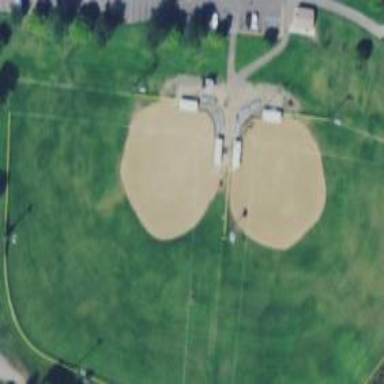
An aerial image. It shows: Baseball pitch for leisure land.